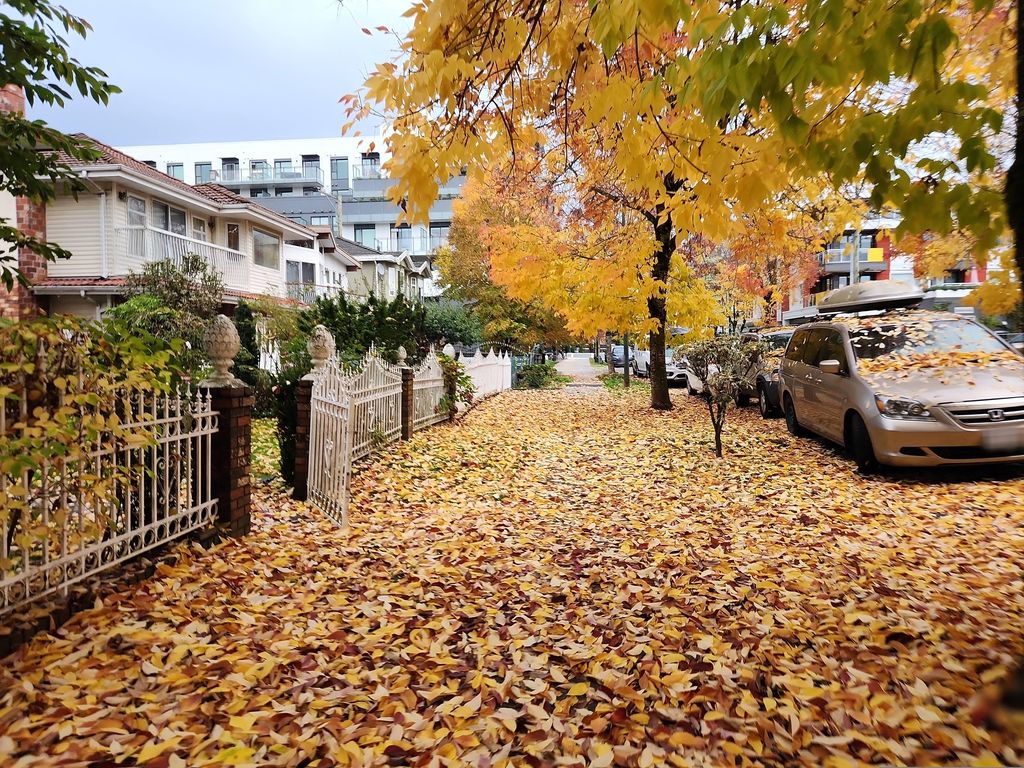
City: vancouver